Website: crate-barrel
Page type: billing-address
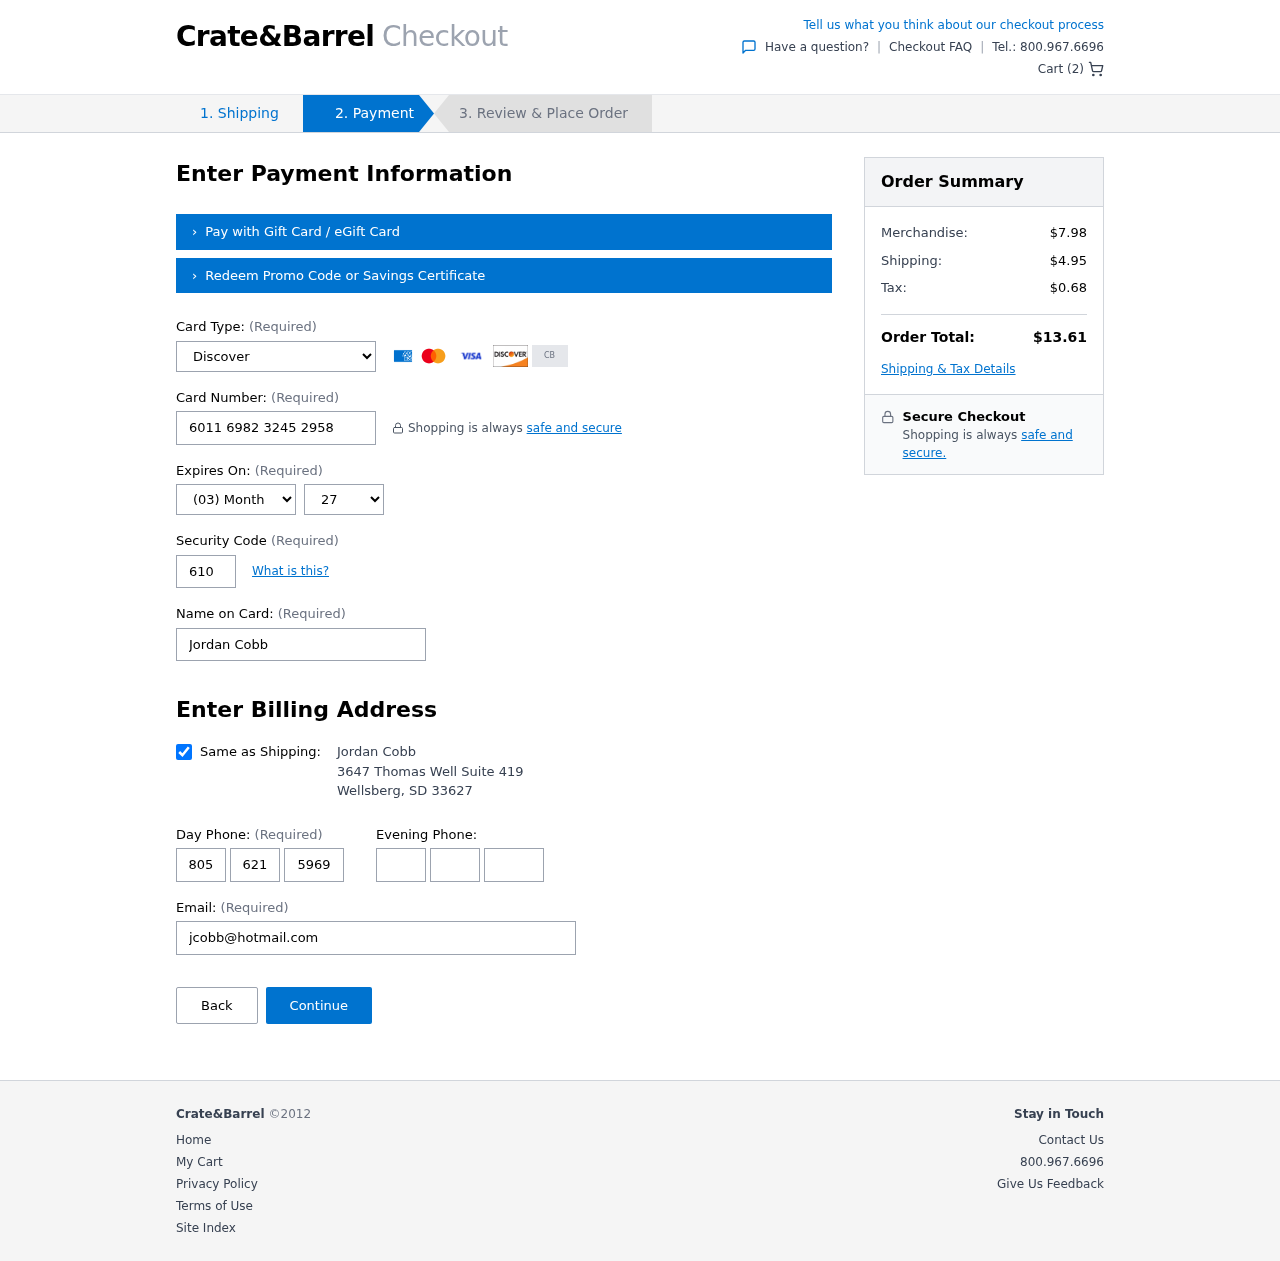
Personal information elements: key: PII_CARD_CVV
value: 610
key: PII_CARD_EXPIRY_MONTH
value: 03
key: PII_CARD_EXPIRY_YEAR
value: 27
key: PII_CARD_NUMBER
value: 6011 6982 3245 2958
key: PII_CARD_TYPE
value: Discover
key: PII_CITY
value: Wellsberg
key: PII_EMAIL
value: jcobb@hotmail.com
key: PII_FULLNAME
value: Jordan Cobb
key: PII_PHONE_AREA
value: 805
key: PII_PHONE_PREFIX
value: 621
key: PII_PHONE_SUFFIX
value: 5969
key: PII_POSTCODE
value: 33627
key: PII_STATE_ABBR
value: SD
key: PII_STREET
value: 3647 Thomas Well Suite 419
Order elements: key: ORDER_NUM_ITEMS
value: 2
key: ORDER_SUBTOTAL
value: $7.98
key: ORDER_SHIPPING_COST
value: $4.95
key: ORDER_TAX
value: $0.68
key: ORDER_TOTAL
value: $13.61